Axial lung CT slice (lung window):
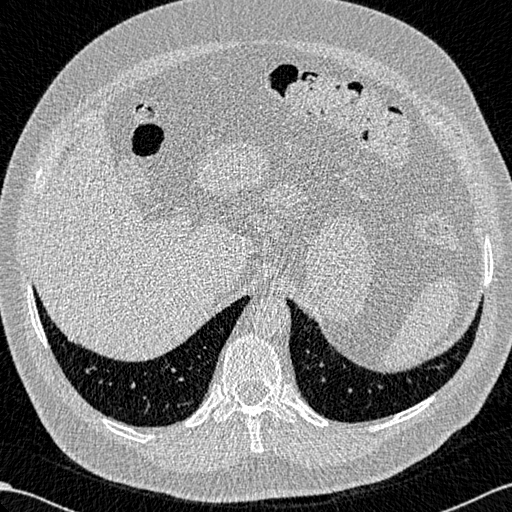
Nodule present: no